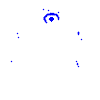
Particle: kaon